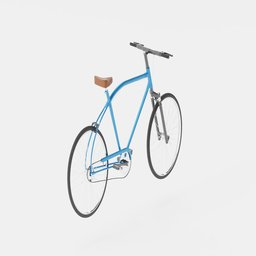
Label: mechanical